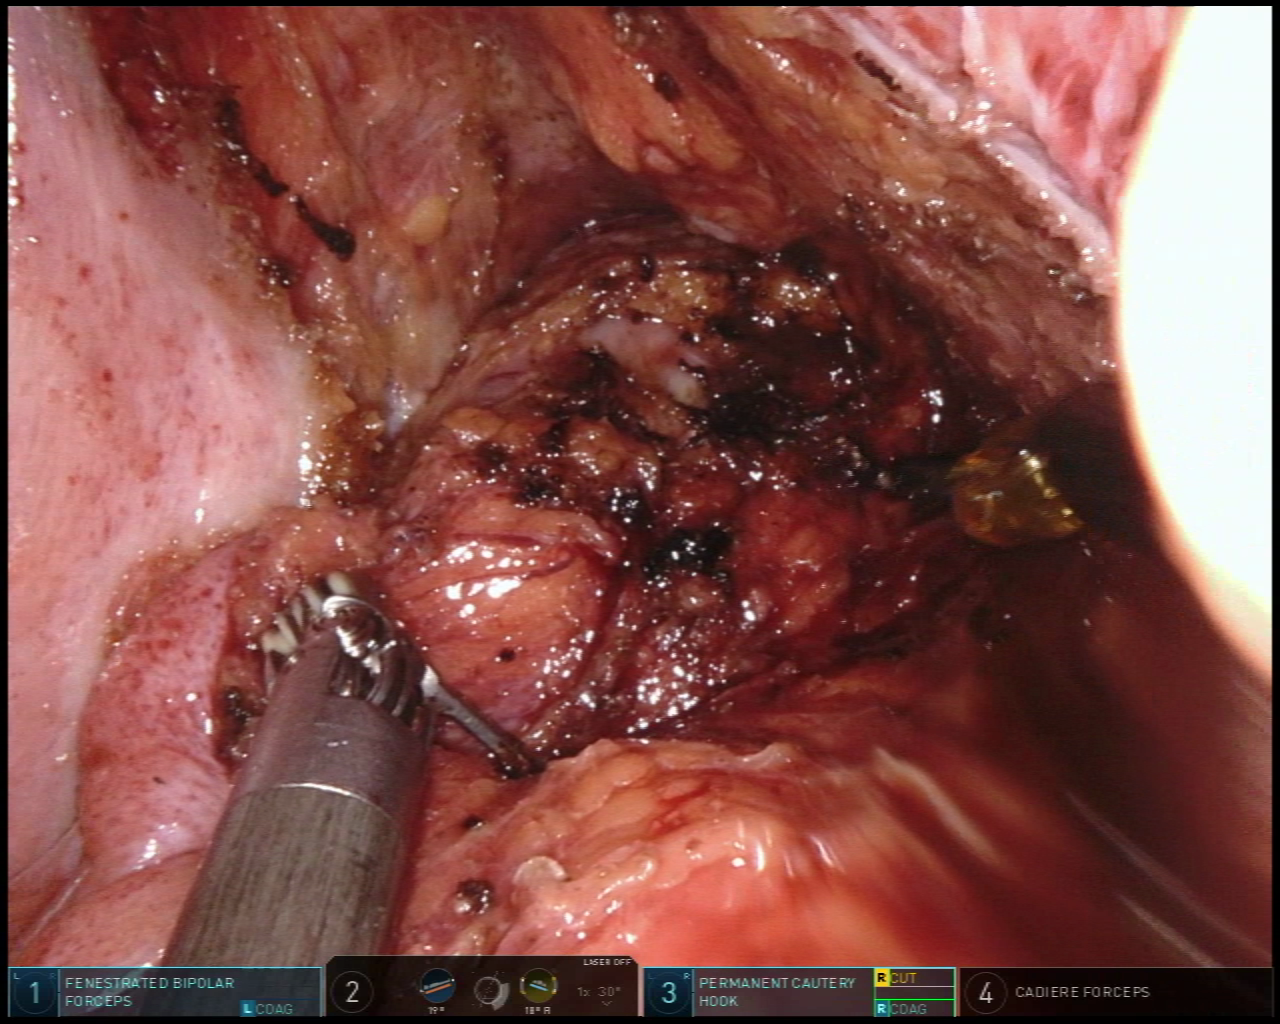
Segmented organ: vesicular_glands
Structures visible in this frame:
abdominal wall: no
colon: no
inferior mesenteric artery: no
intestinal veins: no
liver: no
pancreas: no
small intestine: no
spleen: no
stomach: no
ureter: no
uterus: no
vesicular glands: yes